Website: apple
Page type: payment
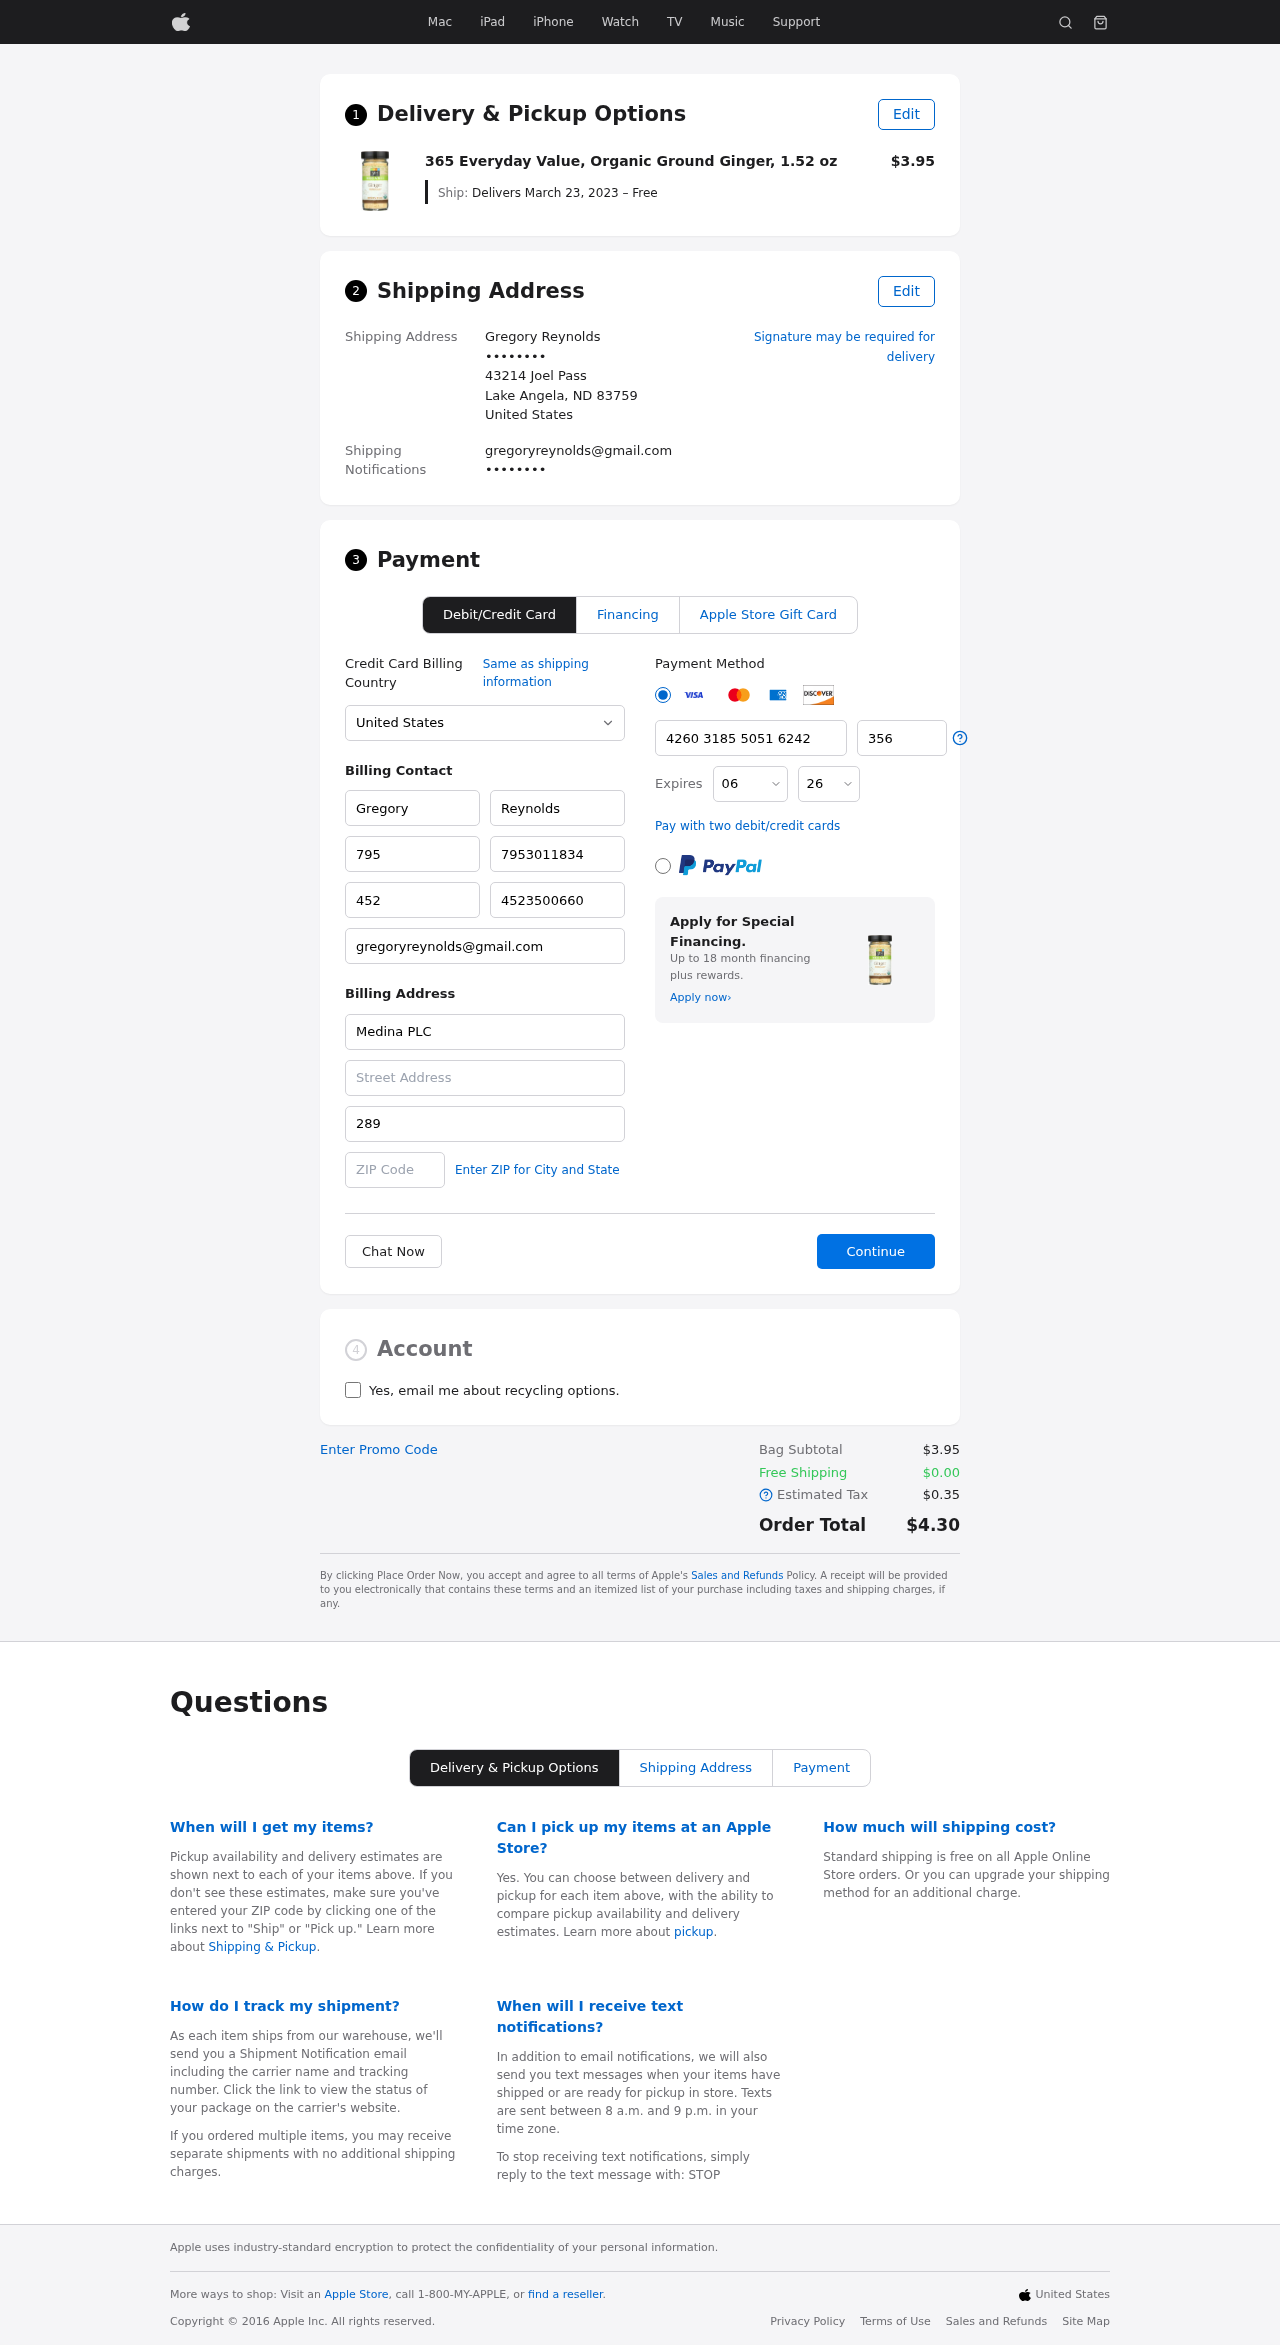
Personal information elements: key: PII_CARD_CVV
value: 356
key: PII_CARD_EXPIRY_MONTH
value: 06
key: PII_CARD_EXPIRY_YEAR
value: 26
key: PII_CARD_NUMBER
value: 4260 3185 5051 6242
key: PII_CITY_STATE_ZIP
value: Lake Angela, ND 83759
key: PII_COMPANY
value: Medina PLC
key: PII_COUNTRY
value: United States
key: PII_EMAIL
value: gregoryreynolds@gmail.com
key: PII_EMAIL2
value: gregoryreynolds@gmail.com
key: PII_FIRSTNAME
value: Gregory
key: PII_FULLNAME
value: Gregory Reynolds
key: PII_LASTNAME
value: Reynolds
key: PII_PHONE3
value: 7953011834
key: PII_PHONE_ALT
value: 4523500660
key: PII_PHONE_ALT_AREA
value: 452
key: PII_PHONE_AREA
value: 795
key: PII_SECURITY_CODE
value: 289
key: PII_STREET
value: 43214 Joel Pass
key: PII_PHONE
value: ••••••••
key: PII_PHONE2
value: ••••••••
Product elements: key: PRODUCT1_NAME
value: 365 Everyday Value, Organic Ground Ginger, 1.52 oz
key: PRODUCT1_PRICE
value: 3.95
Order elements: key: ORDER_DELIVERY_DATE
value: Delivers March 23, 2023 – Free
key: ORDER_SUBTOTAL
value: $3.95
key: ORDER_SHIPPING_COST
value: $0.00
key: ORDER_TAX
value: $0.35
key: ORDER_TOTAL
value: $4.30